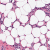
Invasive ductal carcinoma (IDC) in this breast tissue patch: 1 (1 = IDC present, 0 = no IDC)